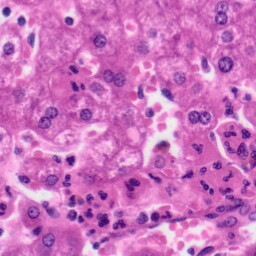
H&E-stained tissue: Liver